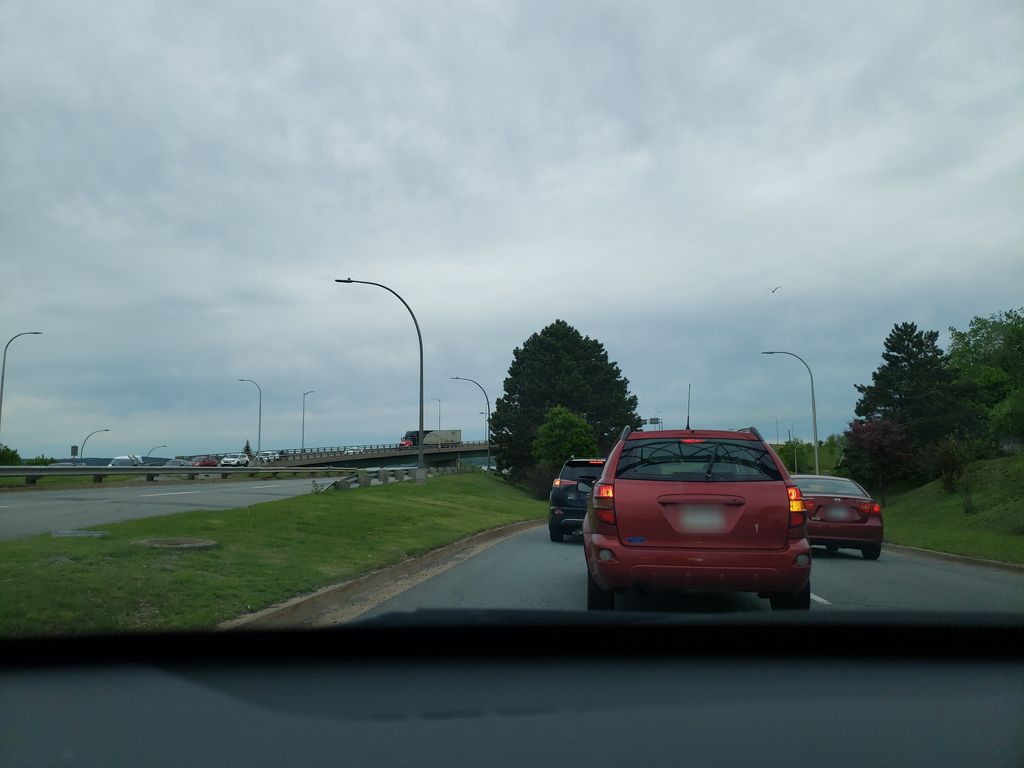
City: halifax